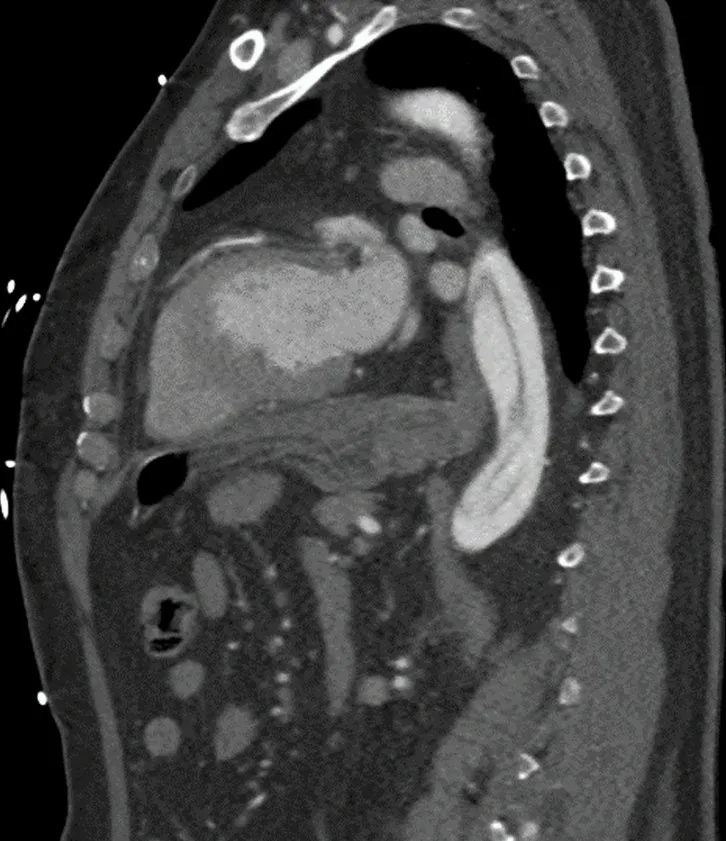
intimal flap on chest computed tomography angiogram.
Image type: radiology (ct)